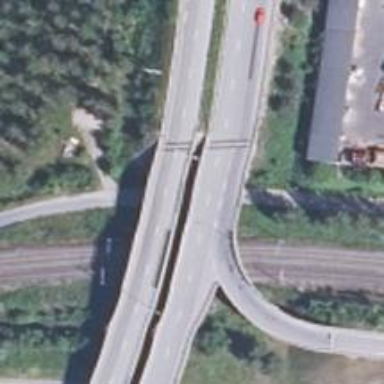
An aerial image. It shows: Trunk road bridge.